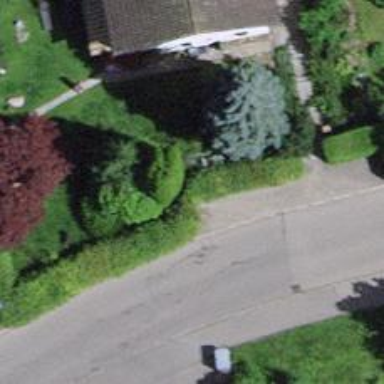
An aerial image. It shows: Hedge acting as barrier.